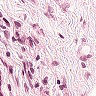
Metastatic tissue present: no